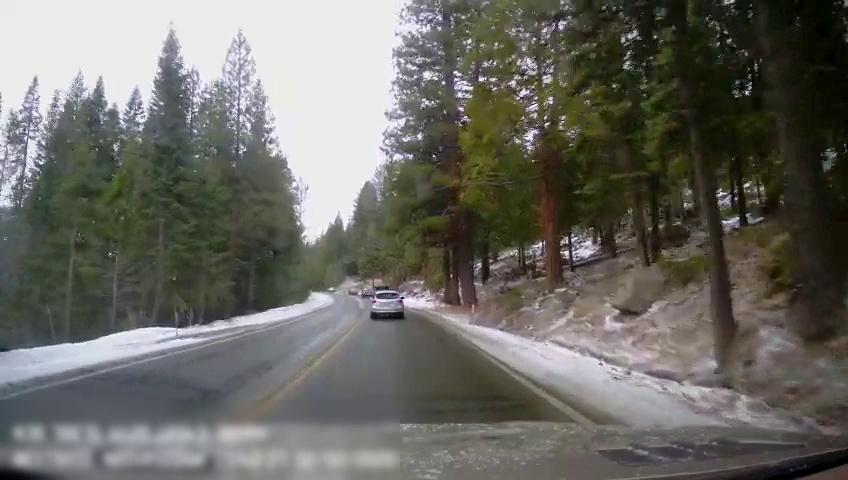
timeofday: Day
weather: Snowy
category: Drivable Space
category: Vehicles | Car
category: Vehicles | Truck
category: Vehicles | SUV
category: Lanes | Current Lane
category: Lanes | Current Lane
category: Lanes | Opposite Lane